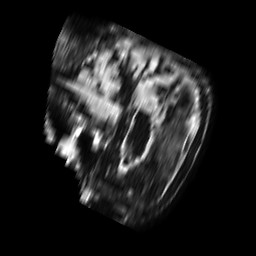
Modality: FLAIR
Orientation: sagittal
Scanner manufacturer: philips
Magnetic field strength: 1.5 T
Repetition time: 6 s
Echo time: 0.1029 s